Question: i used pear <URL> editor,it works good for most bbcodes like bold,italic,images....etc
the problem only in links,it can't parse urls in the topic,and when i look at db table, i found the url bbcode unchanged....
i checked all links and files included,and the problem still the same:
php:
'''
$config = parse_ini_file('HTML/BBCodeParser2.ini',true);
$options = $config['HTML_BBCodeParser2'];
$parser = new HTML_BBCodeParser2($options);
$parser->setText($this->db->real_escape_string($_POST['t_body']));
$parser->parse();
$t_body= $parser->getParsed();
'''
img from db:

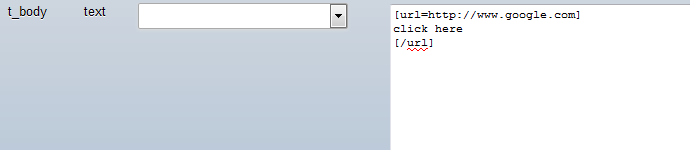
Answer: i found the solution
the problem is that i should escape characters after parse() function
so the previous code will be:
'''
$config = parse_ini_file('HTML/BBCodeParser2.ini',true);
$options = $config['HTML_BBCodeParser2'];
$parser = new HTML_BBCodeParser2($options);
$parser->setText($_POST['t_body']);
$parser->parse();
$t_body= $this->db->real_escape_string($parser->getParsed());
'''